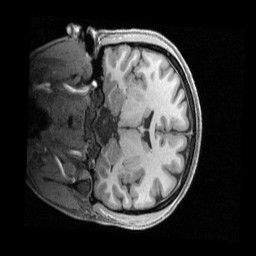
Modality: T1w
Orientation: coronal
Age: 29
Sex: female
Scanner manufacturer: siemens
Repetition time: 2.4 s
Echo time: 0.00231 s